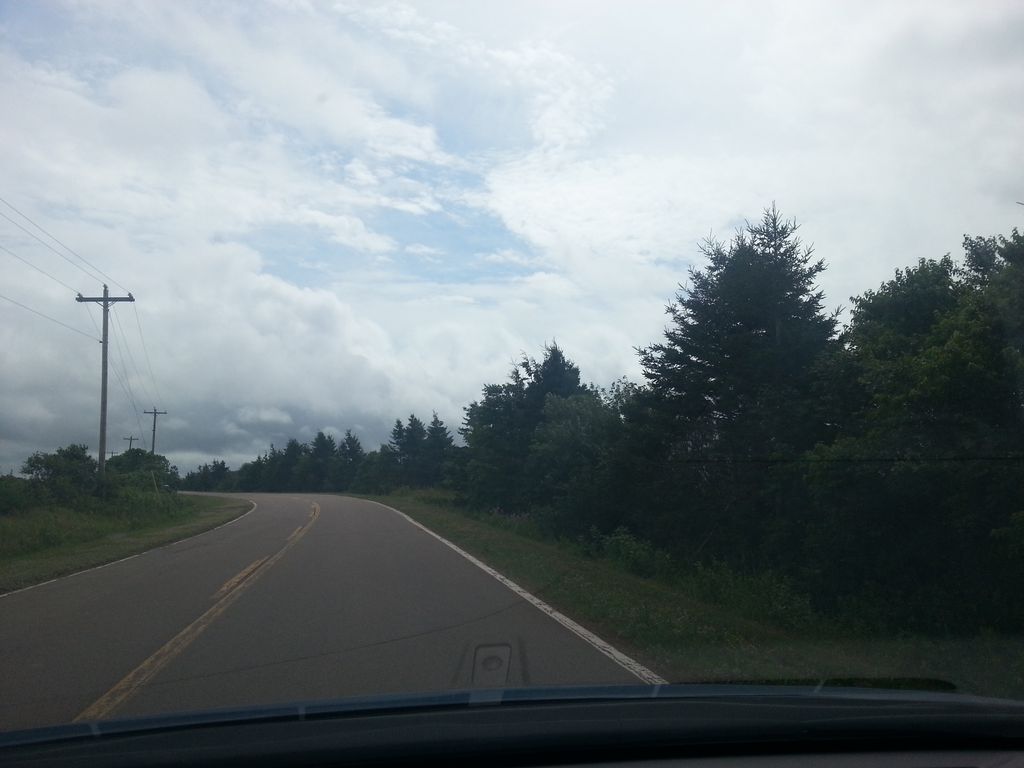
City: charlottetown